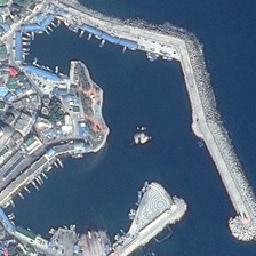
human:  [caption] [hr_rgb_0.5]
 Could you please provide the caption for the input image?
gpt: It is a high quality port due to its tortuous coastline and deep water.

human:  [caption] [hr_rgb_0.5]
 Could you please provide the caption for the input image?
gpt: It is a high quality port, coastline and deep water.

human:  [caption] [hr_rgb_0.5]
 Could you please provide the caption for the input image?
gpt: This is a high quality port for its tortuous coast and deep water.

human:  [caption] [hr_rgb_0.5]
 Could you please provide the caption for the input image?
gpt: This is a high quality port for its twisted coastline and deep water.

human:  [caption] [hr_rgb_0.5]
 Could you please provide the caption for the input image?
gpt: This is a Port with high quality for its twisted coast and deep water.